Interaction volume radius: 10 \u00c5
Interaction volume height: 10 \u00c5
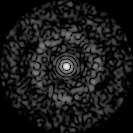
Disorder parameter: 0.8135